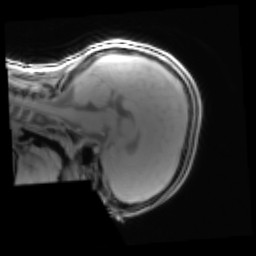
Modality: PDw
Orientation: sagittal
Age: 10
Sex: male
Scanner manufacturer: siemens
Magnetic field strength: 3 T
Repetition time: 0.25 s
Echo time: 0.00103 s